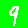
Digit: 9